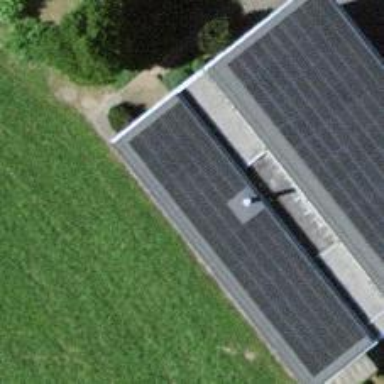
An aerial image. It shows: Solar power generator with photovoltaic panels.